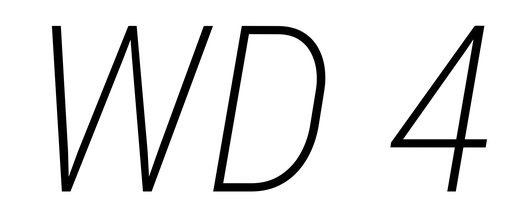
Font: Roboto-Italic_Condensed_ExtraLight_Italic